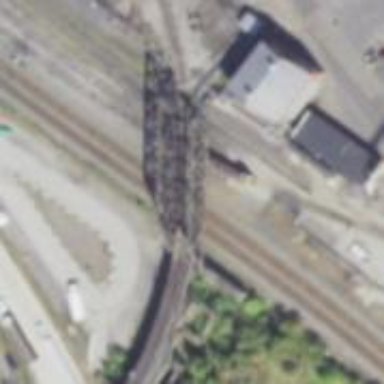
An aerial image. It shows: Footway road crossing truss bridge.